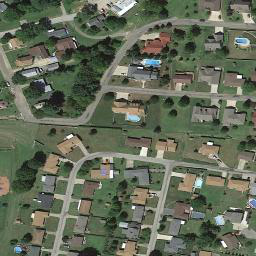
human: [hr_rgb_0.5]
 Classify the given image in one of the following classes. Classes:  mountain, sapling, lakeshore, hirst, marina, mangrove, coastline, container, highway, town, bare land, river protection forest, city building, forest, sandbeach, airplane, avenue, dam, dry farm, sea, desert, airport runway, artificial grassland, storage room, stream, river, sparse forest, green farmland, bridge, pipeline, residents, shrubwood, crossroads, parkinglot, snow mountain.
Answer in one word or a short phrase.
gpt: town